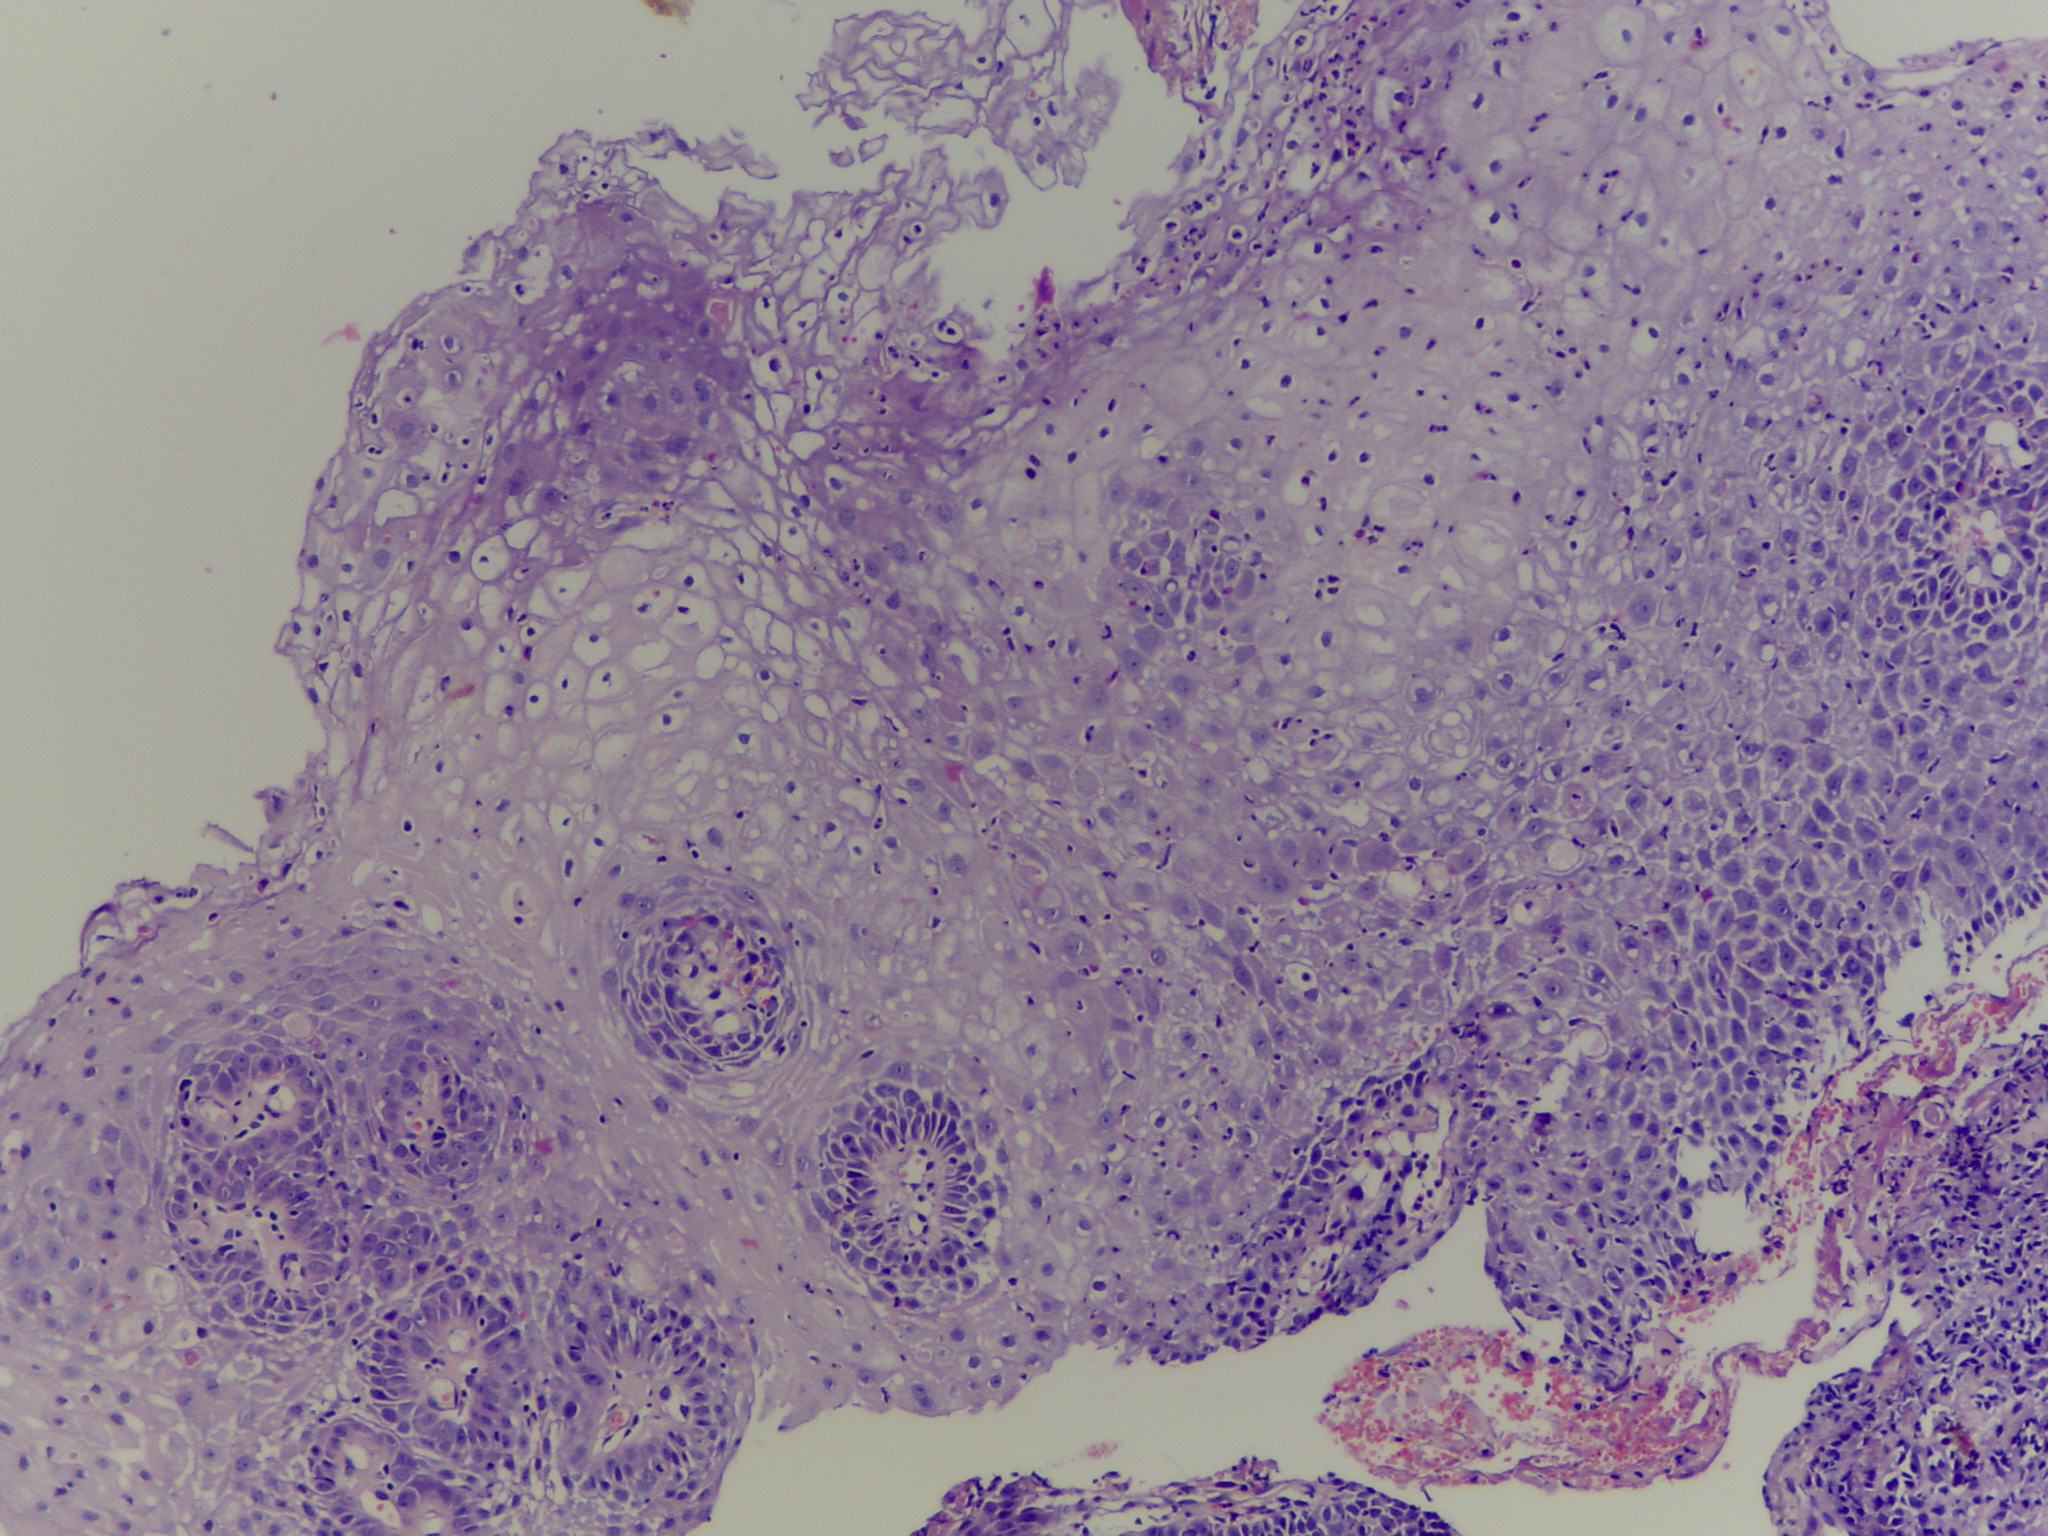
Diagnosis: OSCC